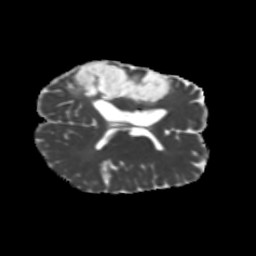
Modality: MD
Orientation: axial
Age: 42
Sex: male
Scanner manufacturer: siemens
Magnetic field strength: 3 T
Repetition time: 5.25 s
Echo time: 0.08 s